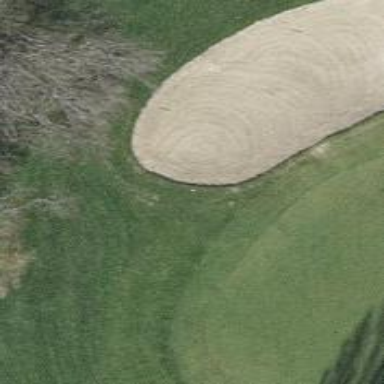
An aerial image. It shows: Golf bunker filled with sandy terrain.